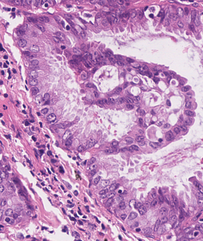
Tumor epithelial tissue: yes
Tumor-associated stroma tissue: yes
Normal tissue: no